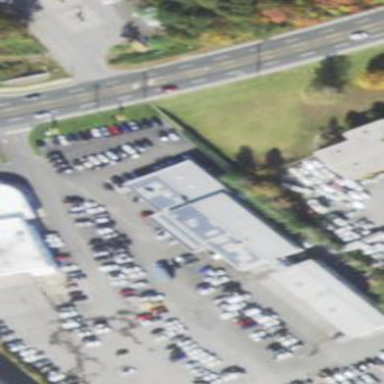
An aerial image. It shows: Car shop building.